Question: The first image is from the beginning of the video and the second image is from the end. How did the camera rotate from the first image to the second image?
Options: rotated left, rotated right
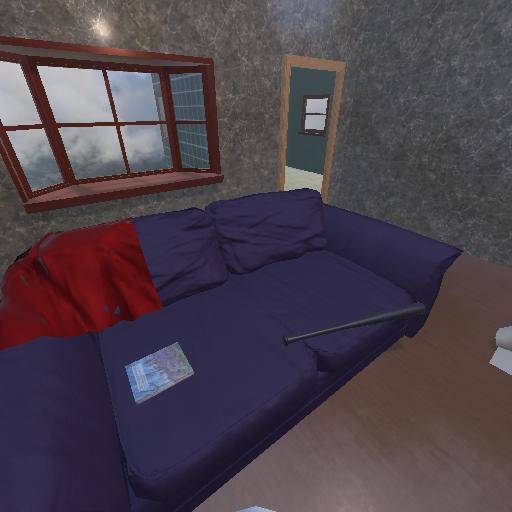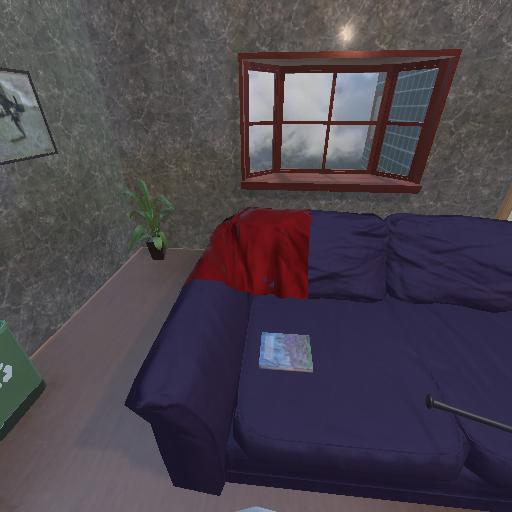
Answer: rotated left